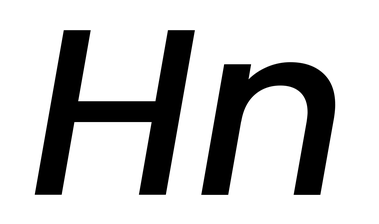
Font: Poppins-MediumItalic